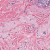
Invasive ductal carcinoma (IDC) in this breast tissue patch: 1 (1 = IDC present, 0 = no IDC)